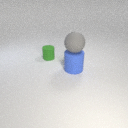
large blue rubber cylinder below large gray rubber sphere